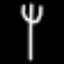
Label: fork